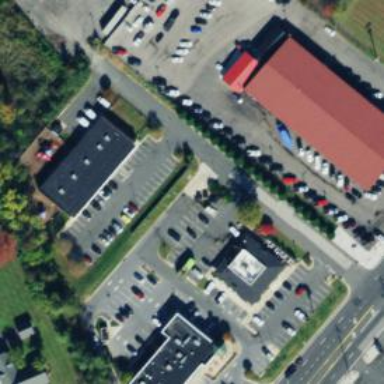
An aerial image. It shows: Building that houses car shop.